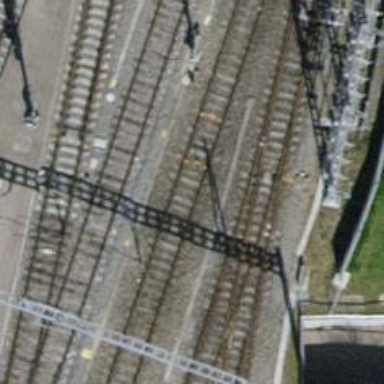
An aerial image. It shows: Railway siding with one electrified track and contact line for powering the train.